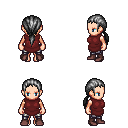
a pixel art fantasy rpg character, female body template, human, light skin, maroon tunic, metal pants, gray ponytail hairstyle, maroon shoes, four views (front, back, left, right), 2x2 character sprite sheet, small pixel art, hard edges, no anti-aliasing